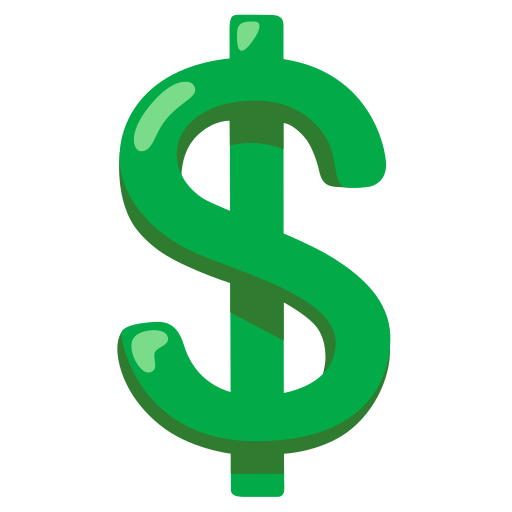
Emoji: 💲